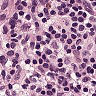
Metastatic tissue present: no